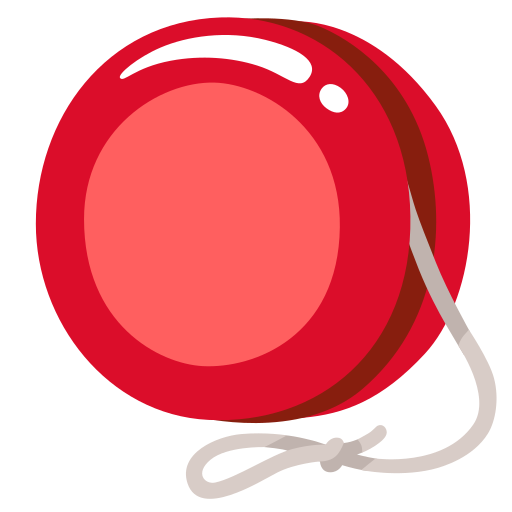
Emoji: 🪀